Aerial crown-view tile of a tropical tree (Barro Colorado Island, Panama), acquired 20250414:
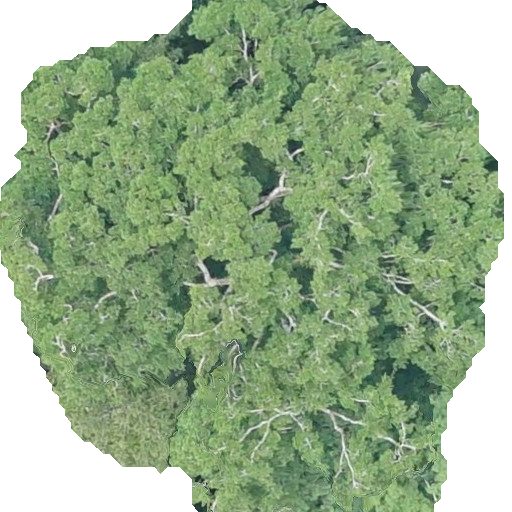
Species: Brosimum alicastrum
GBIF accepted scientific name: Brosimum alicastrum
Crown area: 308.992 m²